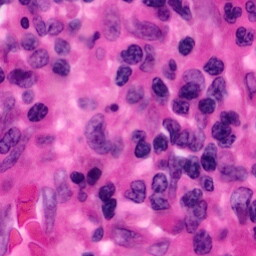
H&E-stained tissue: Pancreatic